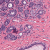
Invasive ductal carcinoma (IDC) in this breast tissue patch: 0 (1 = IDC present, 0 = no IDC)